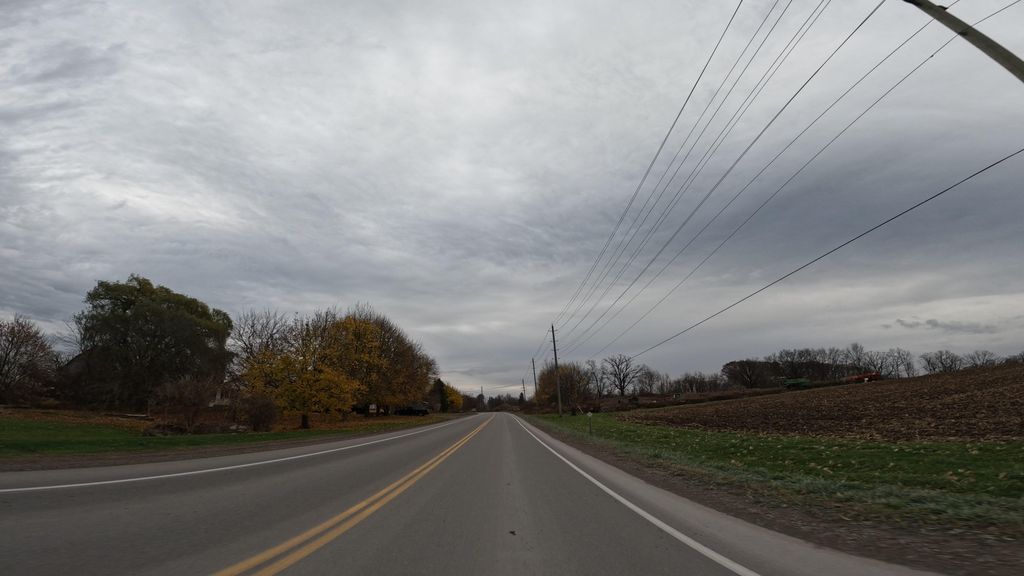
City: hamilton